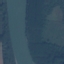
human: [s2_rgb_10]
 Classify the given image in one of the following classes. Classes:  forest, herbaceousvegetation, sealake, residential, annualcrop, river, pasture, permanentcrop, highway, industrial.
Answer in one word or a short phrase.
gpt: River